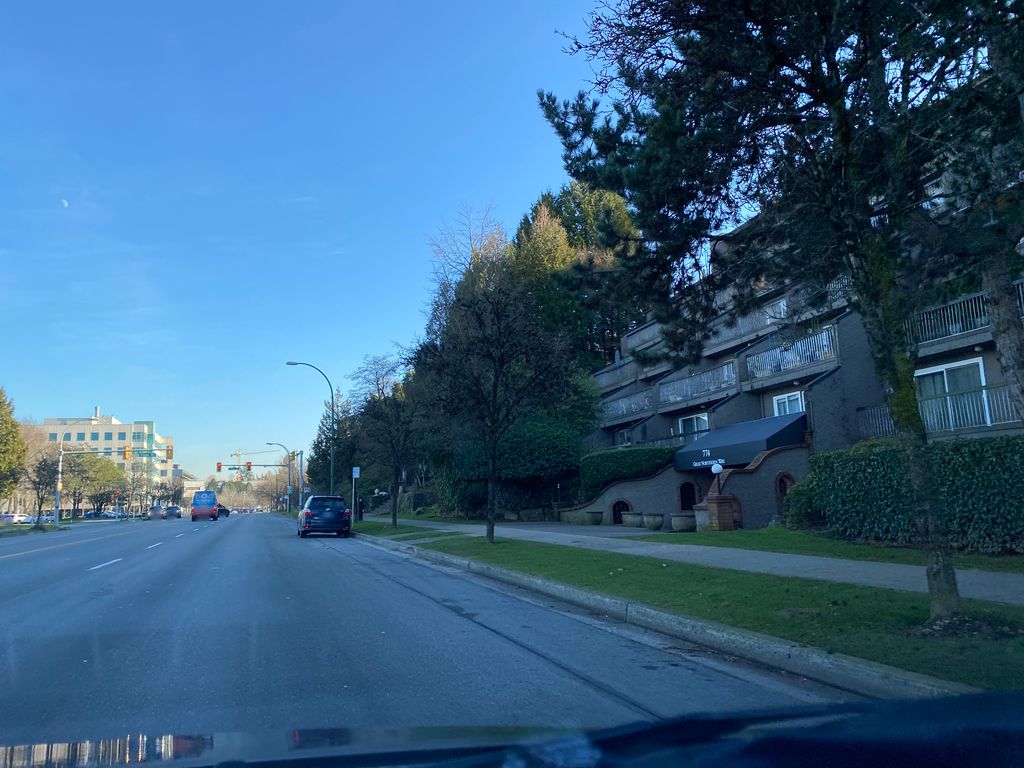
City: vancouver